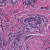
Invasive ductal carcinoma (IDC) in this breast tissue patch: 1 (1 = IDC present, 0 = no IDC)